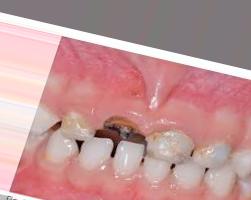
Condition: Caries